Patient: sex M, age 58
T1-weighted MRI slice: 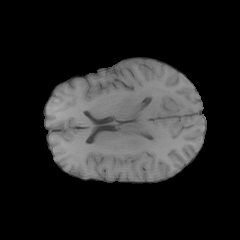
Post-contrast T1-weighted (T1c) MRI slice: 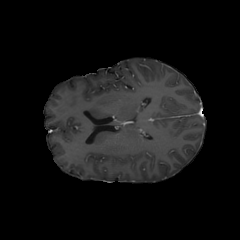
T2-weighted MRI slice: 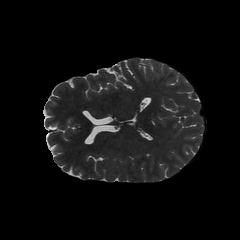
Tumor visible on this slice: no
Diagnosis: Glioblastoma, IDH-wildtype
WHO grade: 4